Interaction volume radius: 5 \u00c5
Interaction volume height: 25 \u00c5
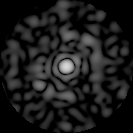
Disorder parameter: 0.8428